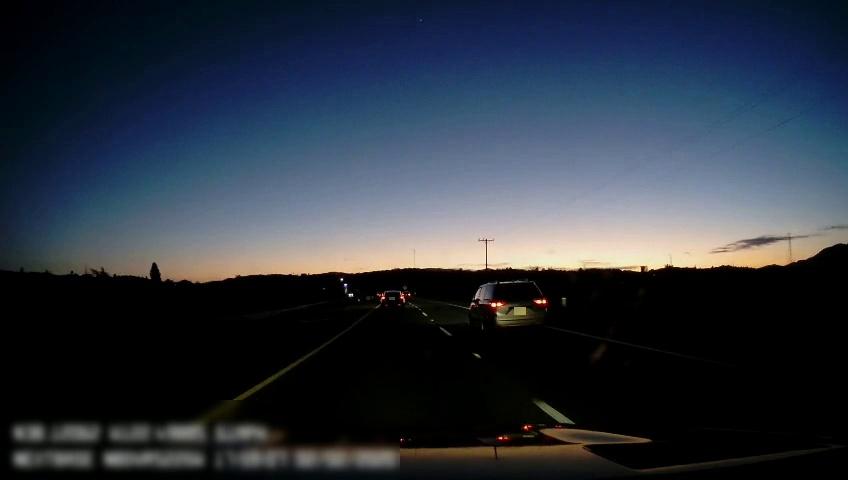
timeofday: Dusk/Dawn/Twilight
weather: Sunny
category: Drivable Space
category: Vehicles | SUV
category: Vehicles | Car
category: Lanes | Current Lane
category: Lanes | Current Lane
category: Lanes | Alternate Lane